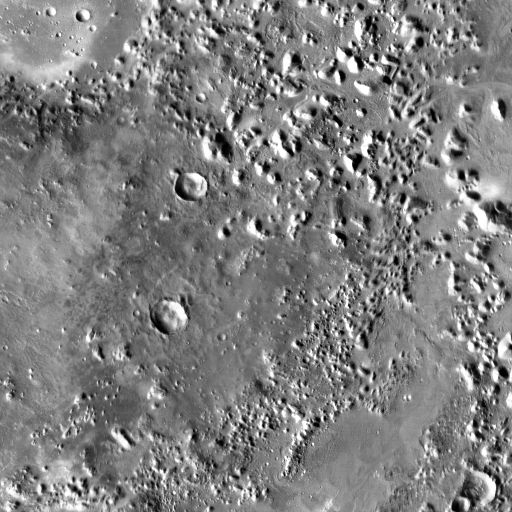
Crater classes present: Background, Other, Layered, Buried